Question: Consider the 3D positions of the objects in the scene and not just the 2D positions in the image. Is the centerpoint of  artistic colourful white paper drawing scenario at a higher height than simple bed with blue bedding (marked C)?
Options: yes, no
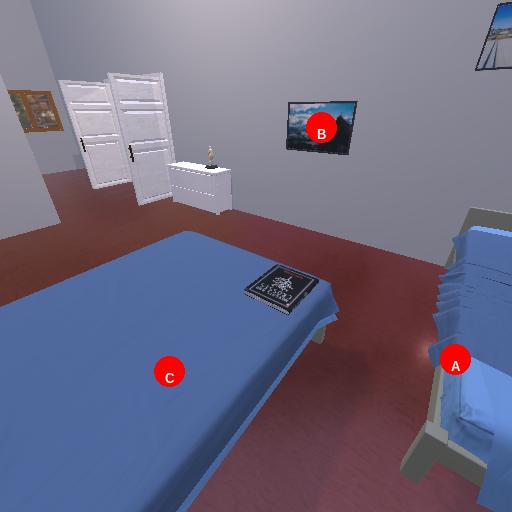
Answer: yes